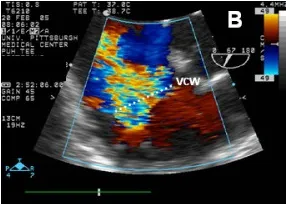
(B) Close-up view at 67 degrees showing the severe degree of tricuspid regurgitation not only by color Doppler but by the large vena contracta width (VCW), as seen by the white dotted lines.
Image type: radiology (ultrasound)